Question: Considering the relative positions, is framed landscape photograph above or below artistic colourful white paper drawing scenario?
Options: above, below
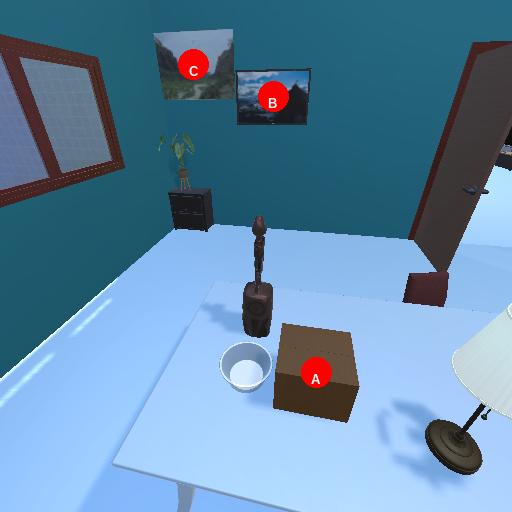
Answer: above